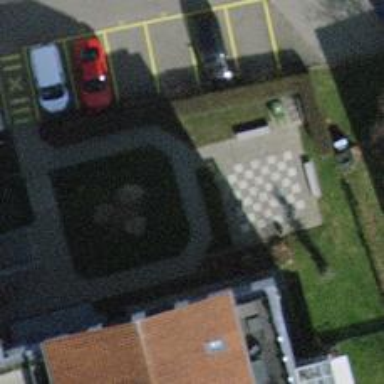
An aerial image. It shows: Footway made of paving stones.